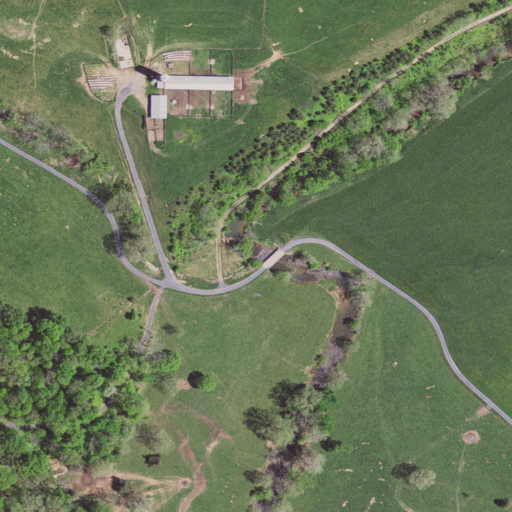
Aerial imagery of valley in Virginia named Poplar Hollow containing pasture, open development, deciduous forest, medium intensity development, mixed forest, and low intensity development